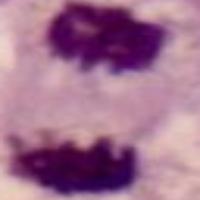
Label: anaphase